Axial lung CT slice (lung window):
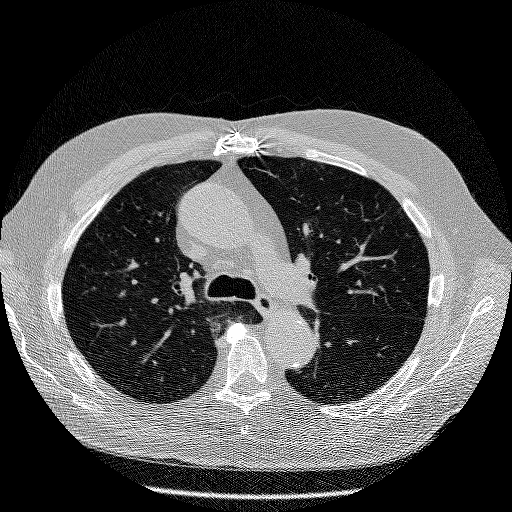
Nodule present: no